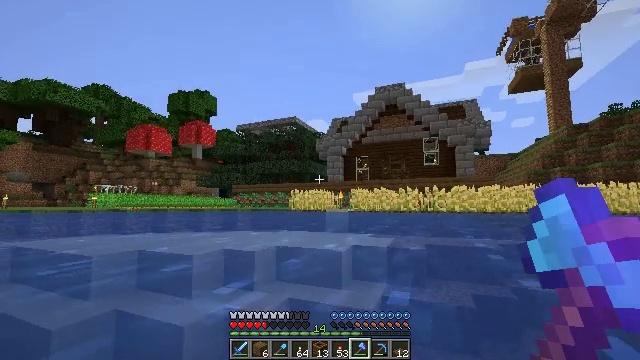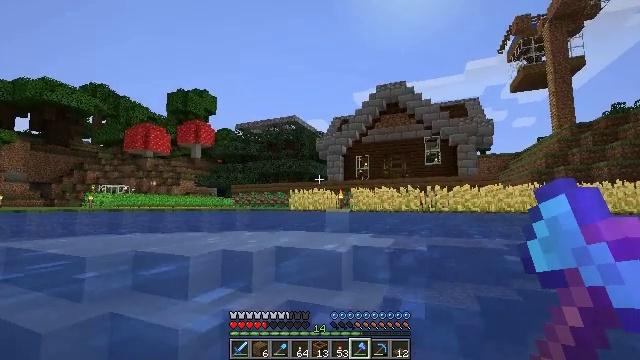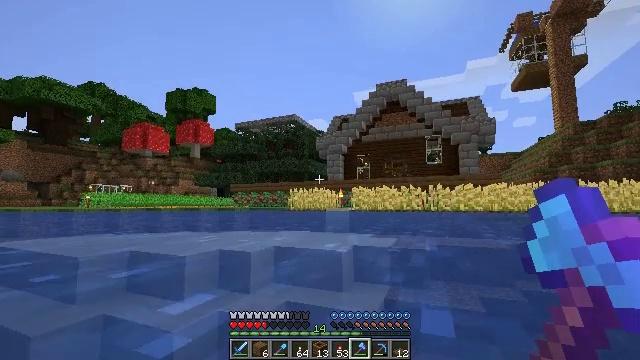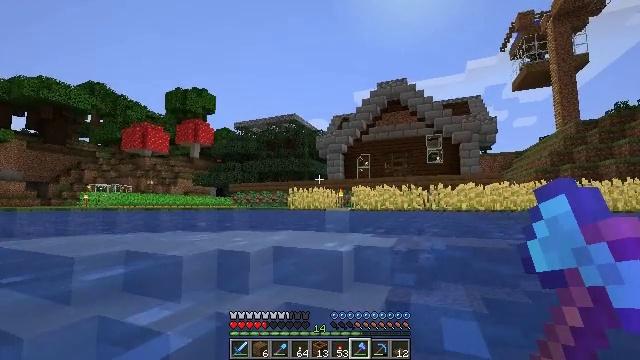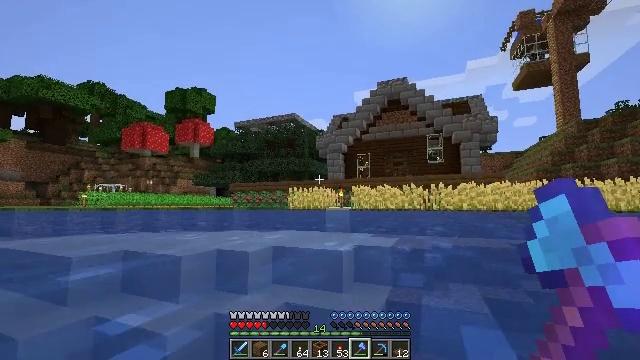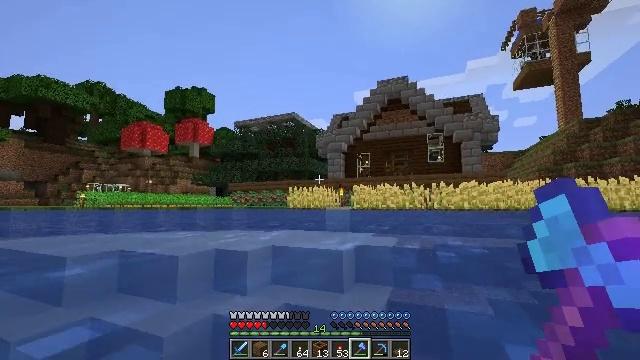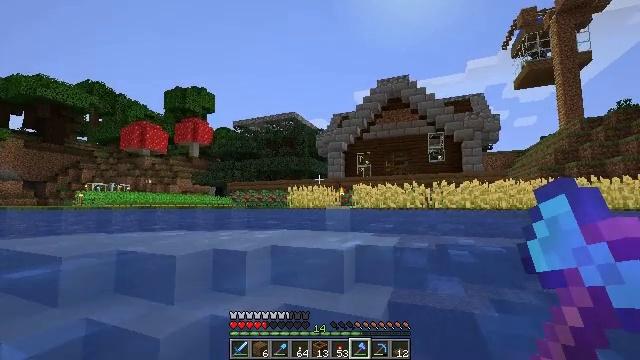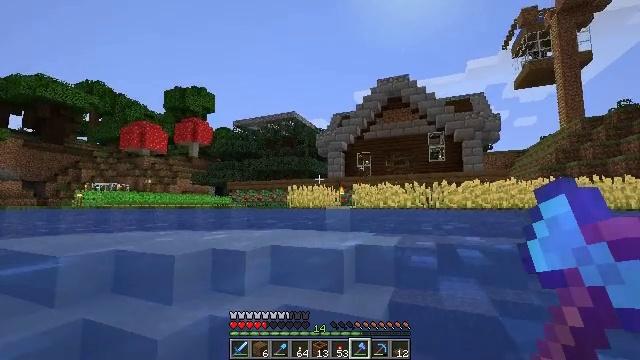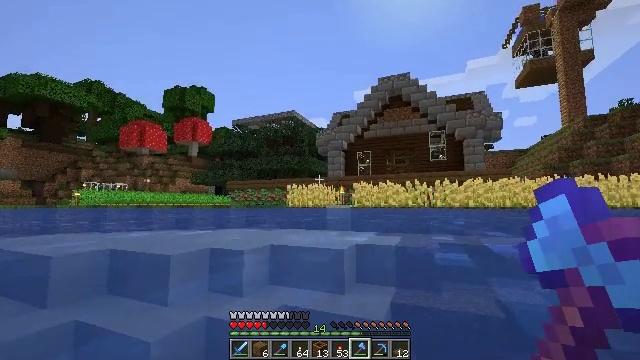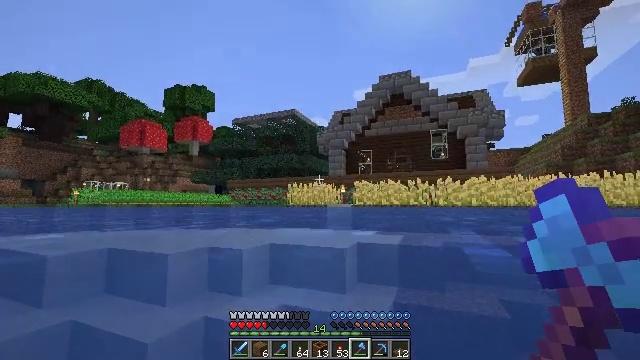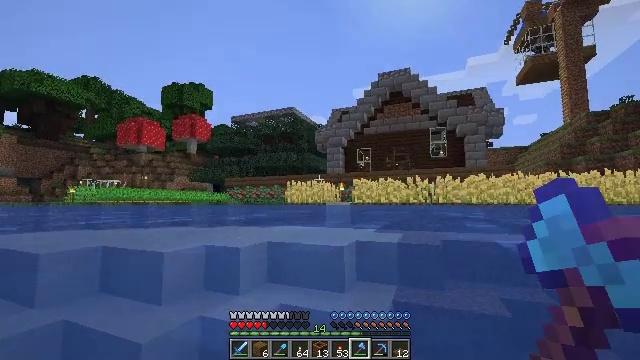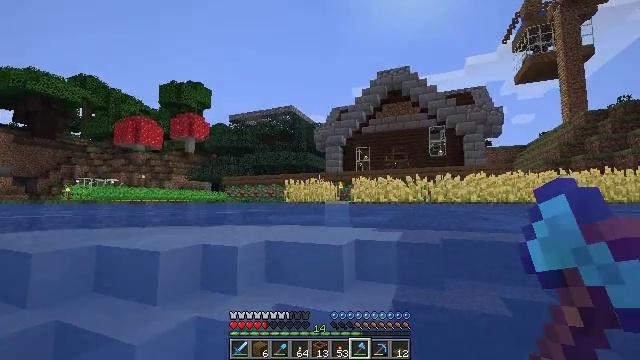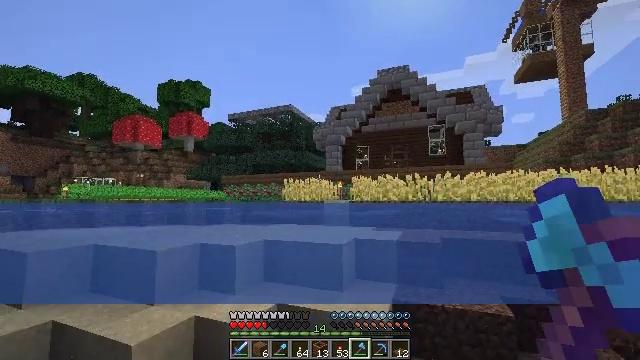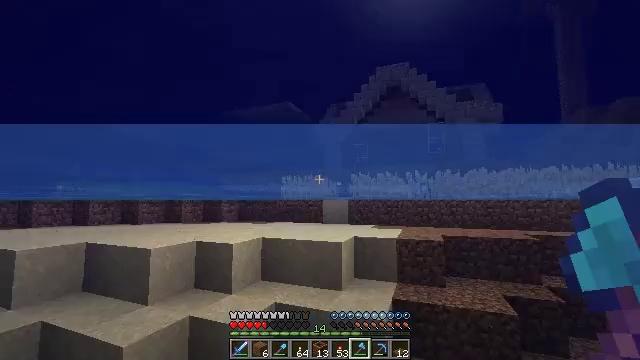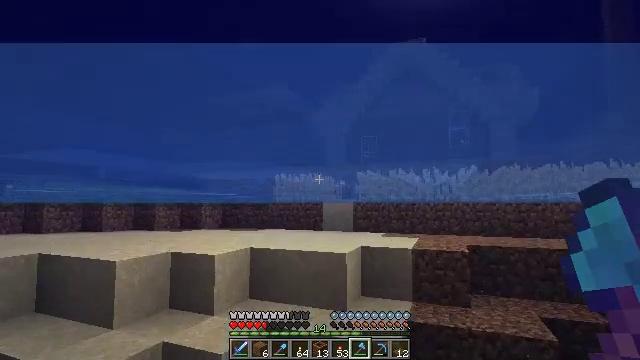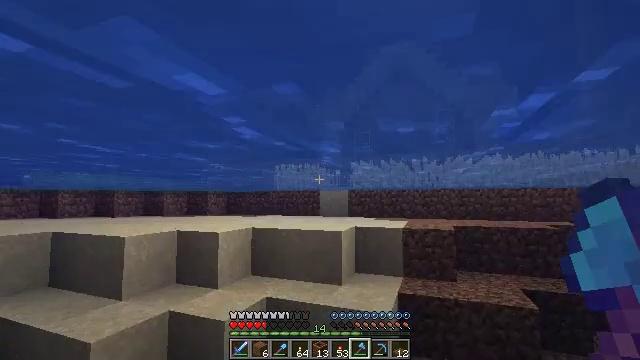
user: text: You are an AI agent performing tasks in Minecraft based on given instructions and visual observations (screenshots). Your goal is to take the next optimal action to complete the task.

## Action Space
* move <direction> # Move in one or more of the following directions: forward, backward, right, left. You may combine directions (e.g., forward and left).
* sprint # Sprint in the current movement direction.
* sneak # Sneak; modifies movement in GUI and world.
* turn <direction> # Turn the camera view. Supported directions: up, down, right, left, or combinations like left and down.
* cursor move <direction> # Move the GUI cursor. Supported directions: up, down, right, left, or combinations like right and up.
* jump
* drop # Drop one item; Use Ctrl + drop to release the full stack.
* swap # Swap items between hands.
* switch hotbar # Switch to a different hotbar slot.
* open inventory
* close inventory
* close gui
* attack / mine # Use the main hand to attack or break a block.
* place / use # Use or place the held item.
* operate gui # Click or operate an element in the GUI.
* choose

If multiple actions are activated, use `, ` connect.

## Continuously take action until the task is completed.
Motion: motion action
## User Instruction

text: Collect wheat crops.
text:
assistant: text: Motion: move forward
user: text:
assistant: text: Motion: move forward
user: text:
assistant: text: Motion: move forward
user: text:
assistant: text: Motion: move forward
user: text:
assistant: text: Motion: move forward, sprint
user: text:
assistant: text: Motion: move forward, sprint
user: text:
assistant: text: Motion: move forward
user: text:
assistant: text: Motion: move forward
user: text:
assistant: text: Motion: move forward
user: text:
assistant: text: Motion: move forward
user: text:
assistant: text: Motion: move forward
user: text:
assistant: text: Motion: move forward
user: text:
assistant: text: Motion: move forward, sprint
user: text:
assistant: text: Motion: move forward, sprint
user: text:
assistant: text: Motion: move forward, sprint
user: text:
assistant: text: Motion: move forward, sprint
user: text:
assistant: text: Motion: move forward
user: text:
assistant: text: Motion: move forward
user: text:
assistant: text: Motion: move forward
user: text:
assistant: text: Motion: move forward, sprint
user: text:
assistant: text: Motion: move forward, sprint
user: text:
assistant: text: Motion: move forward, sprint
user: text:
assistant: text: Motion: move forward
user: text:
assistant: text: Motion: move forward
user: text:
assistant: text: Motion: move forward
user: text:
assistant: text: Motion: move forward
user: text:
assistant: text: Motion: move forward, sprint
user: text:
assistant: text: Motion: move forward, sprint
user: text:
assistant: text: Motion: move forward, sprint, turn up
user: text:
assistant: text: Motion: move forward, turn up